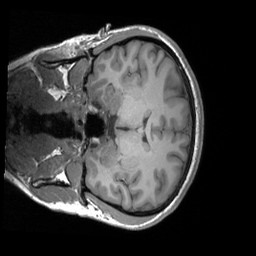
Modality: T1w
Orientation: coronal
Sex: female
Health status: ill
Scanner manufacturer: siemens
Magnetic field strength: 3 T
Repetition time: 1.66 s
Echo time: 0.00254 s